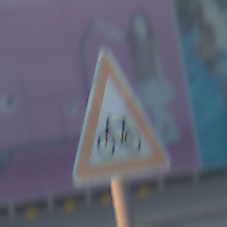
Verkehrszeichen: RadverkehrRechts
Umgebung: Outdoor, Suburban
Tageszeit: MorningAfternoon
Wetter: PartlyCloudy
Licht: Natural
Jahreszeit: NotSpecified
Kontrast: HighContrast